Question:
I had thought that succeeded would equal total plus or minus failed.
Where do these numbers come from?
Do these numbers indicate an issue, or do they matter at all?
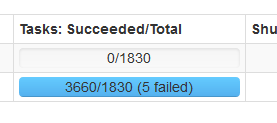
Answer: The first number (3660) is the number of succeeded tasks. The second number (1830) is the number of tasks in the stage. Your stage ran twice, so the number of succeeded tasks is twice the number of tasks in the stage.
A stage can partially or in whole re-executed when multiple later stages depend on them and they are not cached or not have been partially evicted from the cache.
Another way you can have a higher number of succeeded tasks than the total is using .